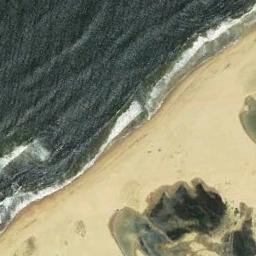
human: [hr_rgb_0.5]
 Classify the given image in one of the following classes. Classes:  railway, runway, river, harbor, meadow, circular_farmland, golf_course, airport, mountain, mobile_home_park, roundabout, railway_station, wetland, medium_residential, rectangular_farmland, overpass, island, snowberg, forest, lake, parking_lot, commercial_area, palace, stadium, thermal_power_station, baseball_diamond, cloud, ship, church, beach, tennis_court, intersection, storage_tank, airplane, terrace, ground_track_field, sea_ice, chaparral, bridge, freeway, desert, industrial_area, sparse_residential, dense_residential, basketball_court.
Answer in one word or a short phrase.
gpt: beach